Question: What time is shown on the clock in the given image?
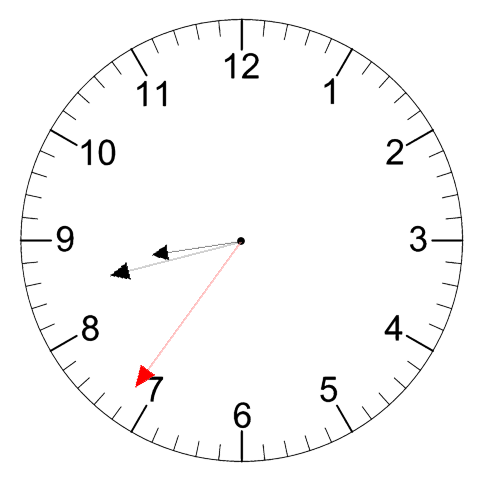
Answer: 08:42:36